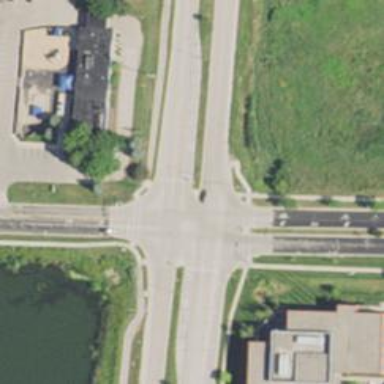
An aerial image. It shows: Crossing on footway.